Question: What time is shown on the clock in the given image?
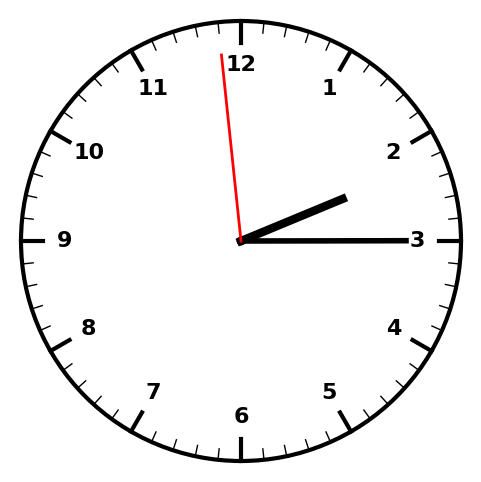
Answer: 02:14:59